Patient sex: M
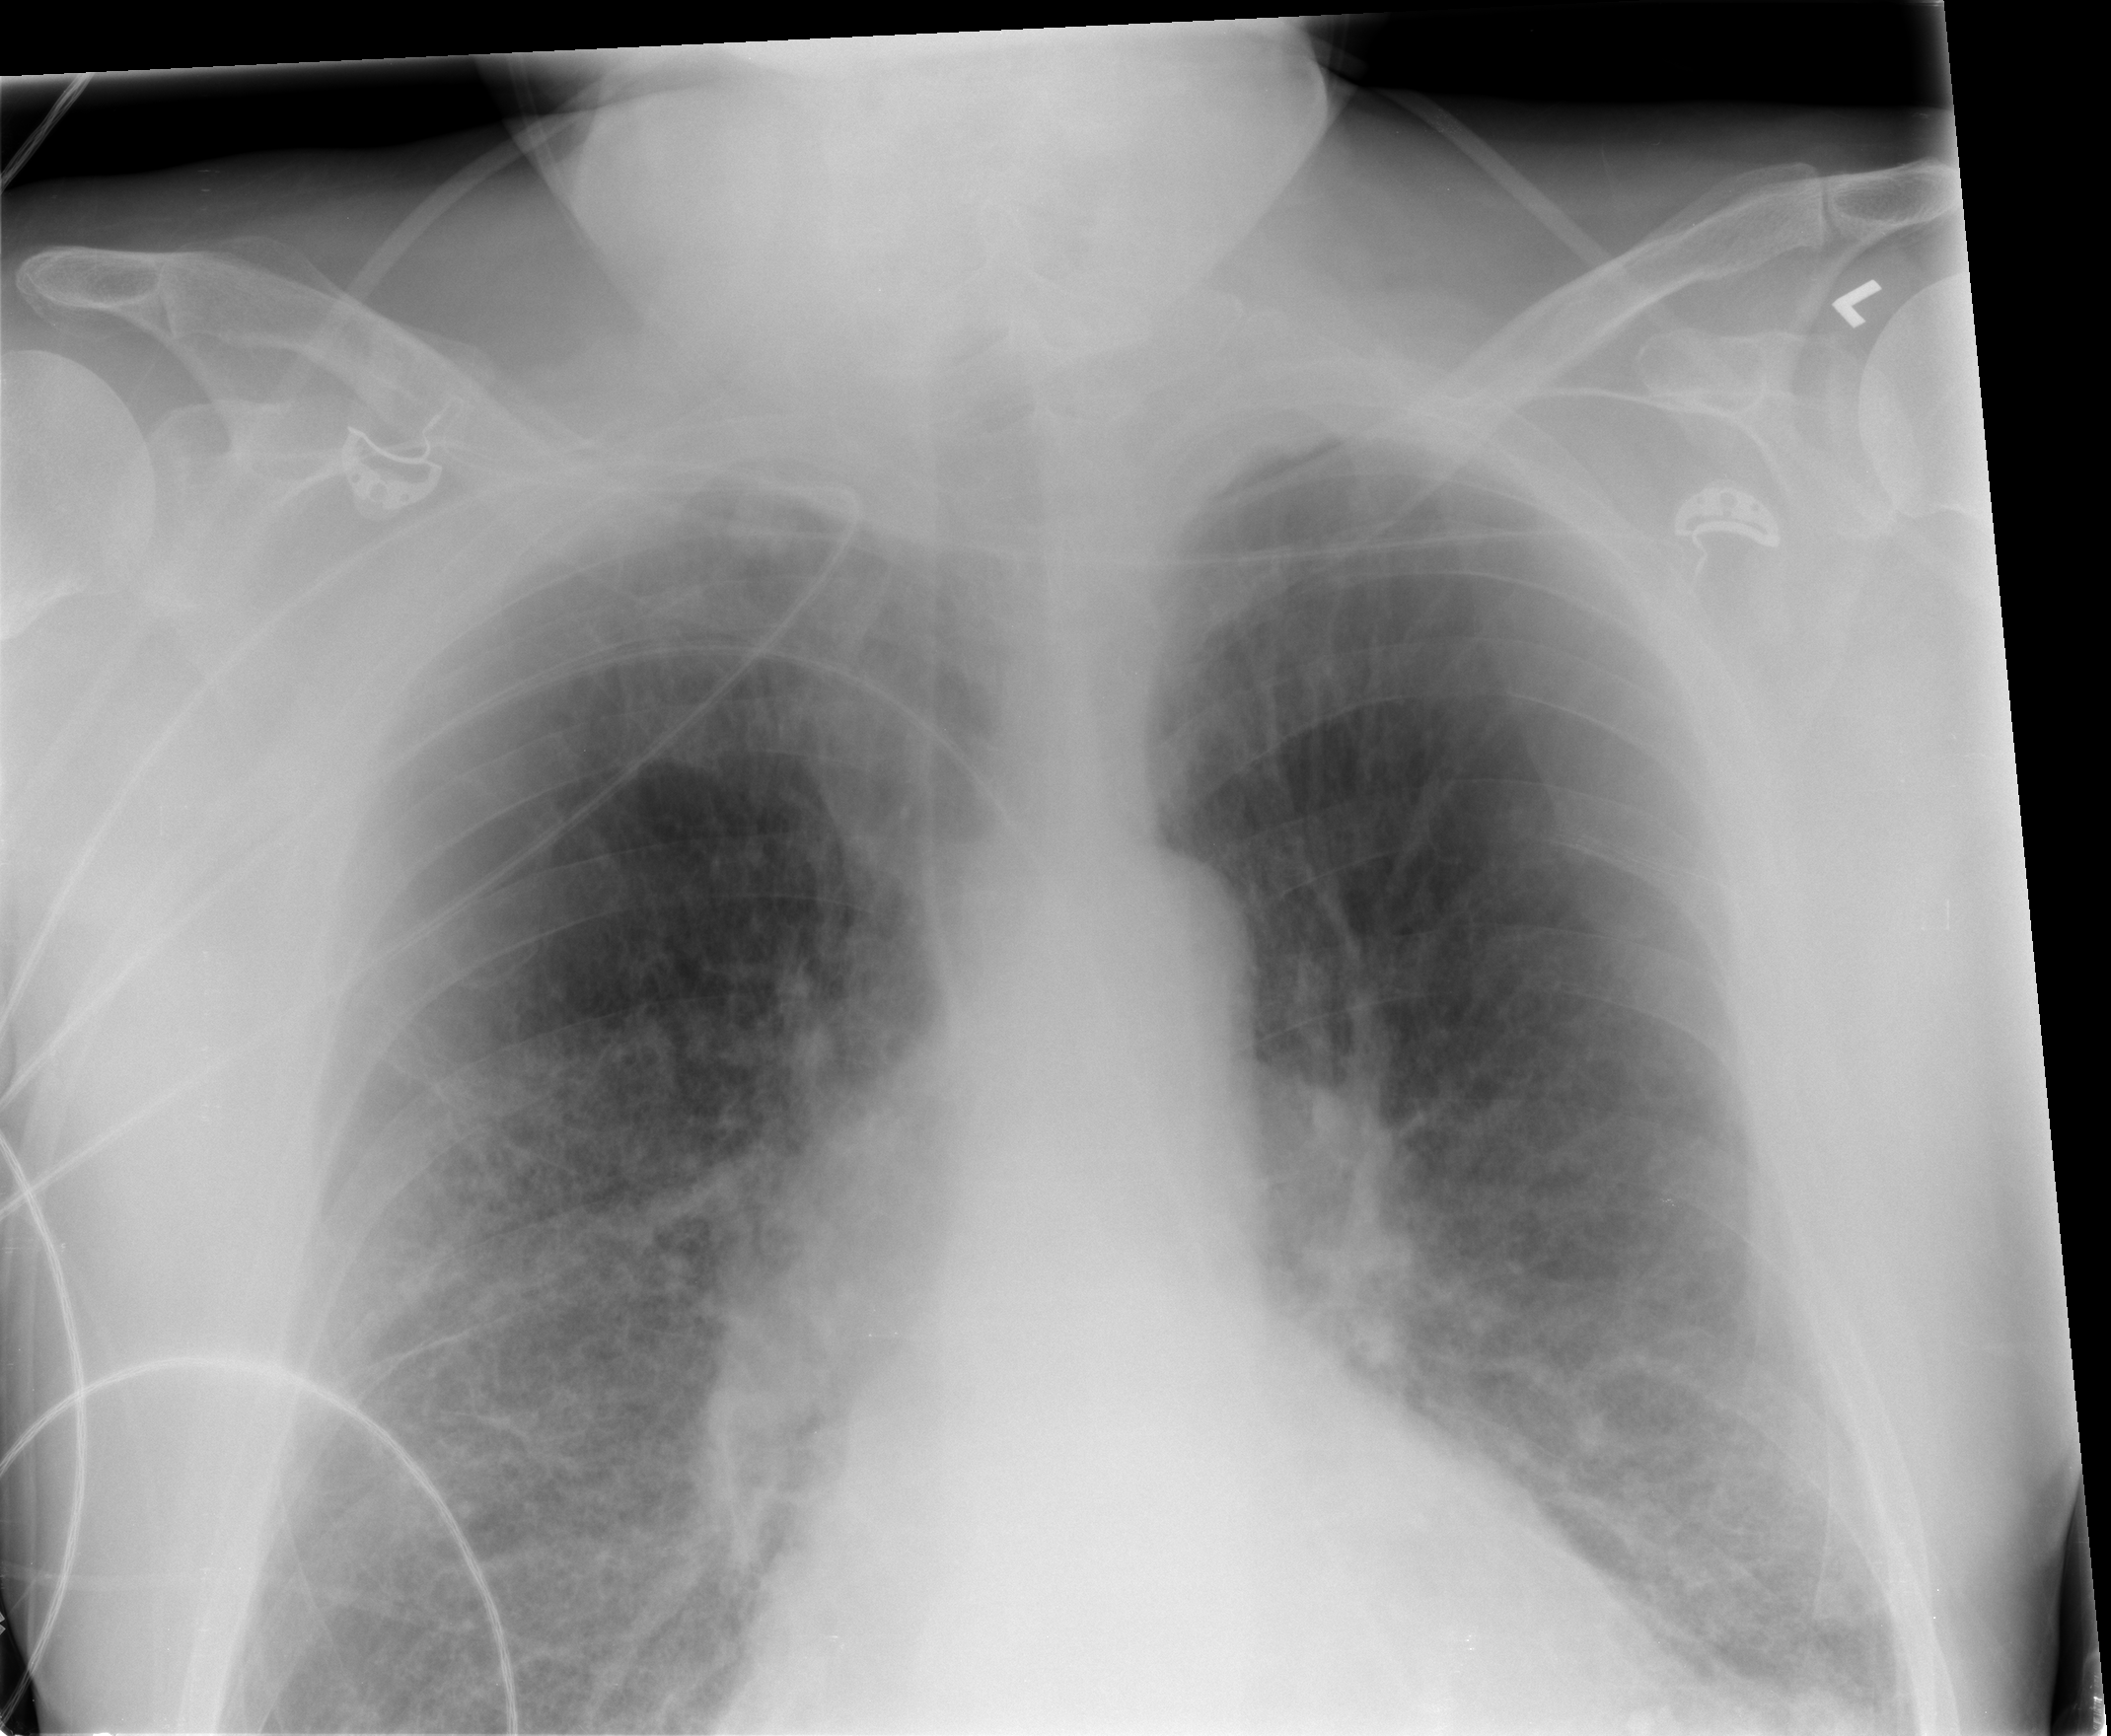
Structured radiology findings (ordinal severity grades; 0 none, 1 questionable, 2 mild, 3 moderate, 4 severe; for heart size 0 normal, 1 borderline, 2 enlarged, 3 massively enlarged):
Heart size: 2
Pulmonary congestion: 0
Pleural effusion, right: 0
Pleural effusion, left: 0
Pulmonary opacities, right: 0
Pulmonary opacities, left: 0
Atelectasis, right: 2
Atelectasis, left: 2